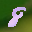
Label: 8